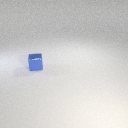
small blue metal cube